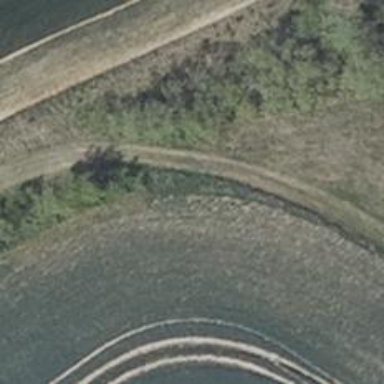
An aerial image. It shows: Turning loop on the road.